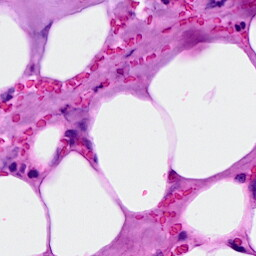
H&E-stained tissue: Breast